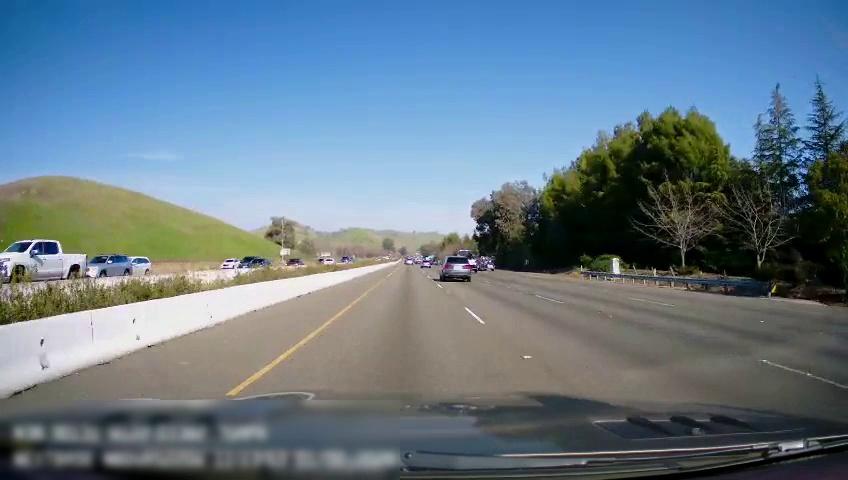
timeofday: Day
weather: Sunny
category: Drivable Space
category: Vehicles | Car
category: Vehicles | Car
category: Vehicles | Truck
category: Vehicles | Car
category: Vehicles | Car
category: Vehicles | Car
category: Vehicles | Car
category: Vehicles | Car
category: Vehicles | SUV
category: Vehicles | Other LV
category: Vehicles | Other LV
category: Vehicles | SUV
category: Vehicles | SUV
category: Lanes | Current Lane
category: Lanes | Current Lane
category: Lanes | Alternate Lane
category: Lanes | Alternate Lane